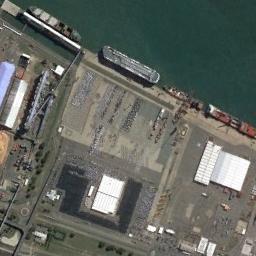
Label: ship